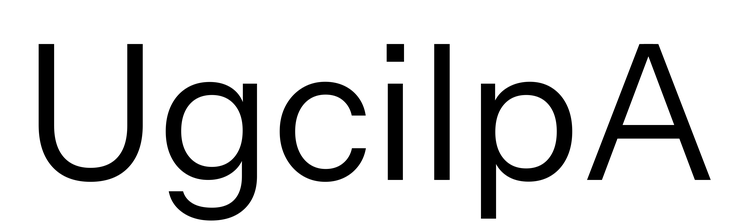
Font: InstrumentSans_Regular